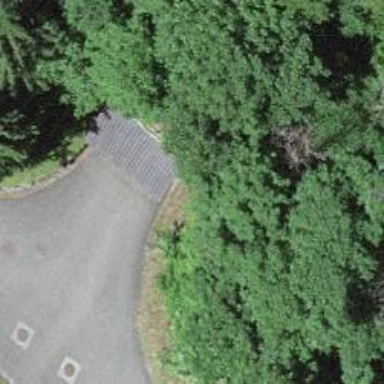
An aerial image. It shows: Paved service road.